Question: I am currenty working on zii.widgets.grid.CGridView and I want to show status field with multiple checkbox in dropdownbox to search status
so there should be checkbox in dropdownbox with multi select
currently I am getting result as below image
but want to replace with multiple checkbox in dropdownbox
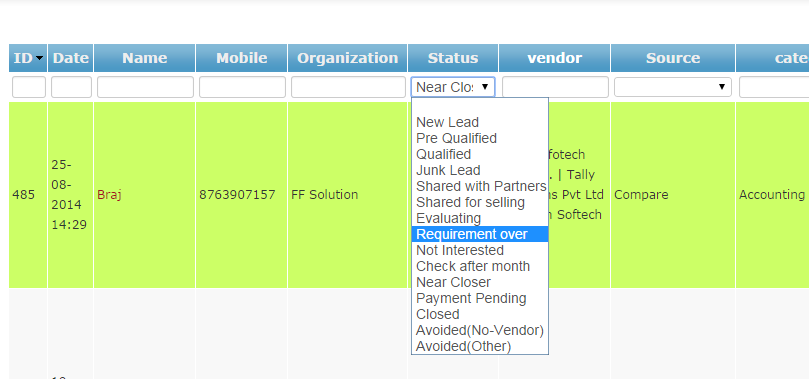
Answer: Use a Multiselect box as your filter.
A good way to do that, is with <URL>.
This is how to use it as a filter in your CGridView:
'''
$this->widget('zii.widgets.grid.CGridView', array(
....
'columns' => array (
'firstColumn',
'secondColumn',
// use EchMultiSelect for the next column
array (
'name'=>'thirdColumn',
'filter'=> $this->widget('ext.EchMultiSelect.EchMultiSelect', array(
'model' => $model,
'dropDownAttribute' => 'thirdColumn',
'data' => $colors,
'options' => array('buttonWidth' => 80, 'ajaxRefresh' => true),
),
true // capture output; needed so the widget displays inside the grid
),
),
));
'''
Example from the <URL>, where you can also find out how you may configure your model and controller.